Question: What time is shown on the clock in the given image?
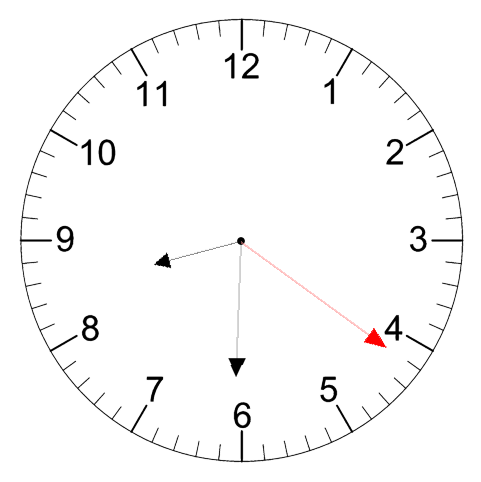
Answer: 08:30:21